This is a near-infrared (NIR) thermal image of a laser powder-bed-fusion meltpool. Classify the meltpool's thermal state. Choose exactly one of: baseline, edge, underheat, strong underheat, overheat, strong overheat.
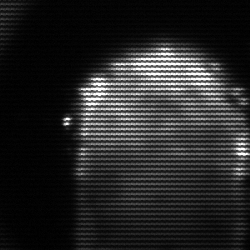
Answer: baseline